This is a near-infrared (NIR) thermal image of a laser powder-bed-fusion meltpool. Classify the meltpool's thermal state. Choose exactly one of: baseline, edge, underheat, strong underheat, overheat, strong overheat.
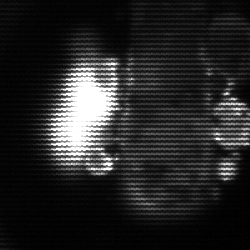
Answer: strong underheat